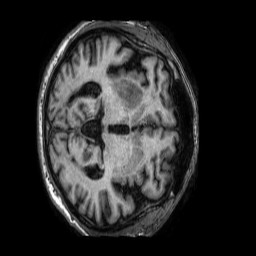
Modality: T1w
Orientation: axial
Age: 78
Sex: male
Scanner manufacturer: philips
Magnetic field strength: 1.5 T
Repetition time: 0.007243 s
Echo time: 0.003285 s